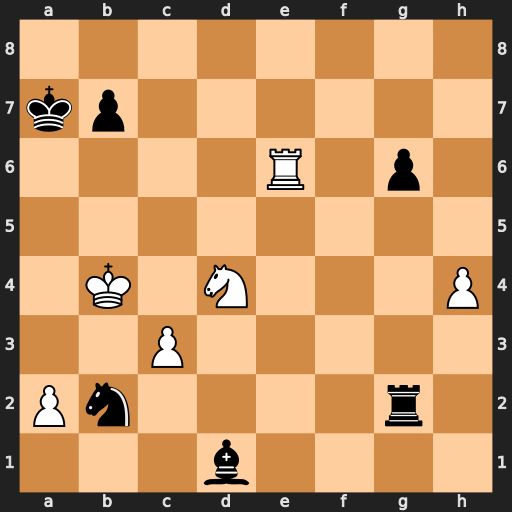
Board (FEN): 8/kp6/4R1p1/8/1K1N3P/2P5/Pn4r1/3b4
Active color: w
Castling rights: -
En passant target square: -
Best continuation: Nb5+ Kb8 Re8#